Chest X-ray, PA view. Patient: 33 years old, sex M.
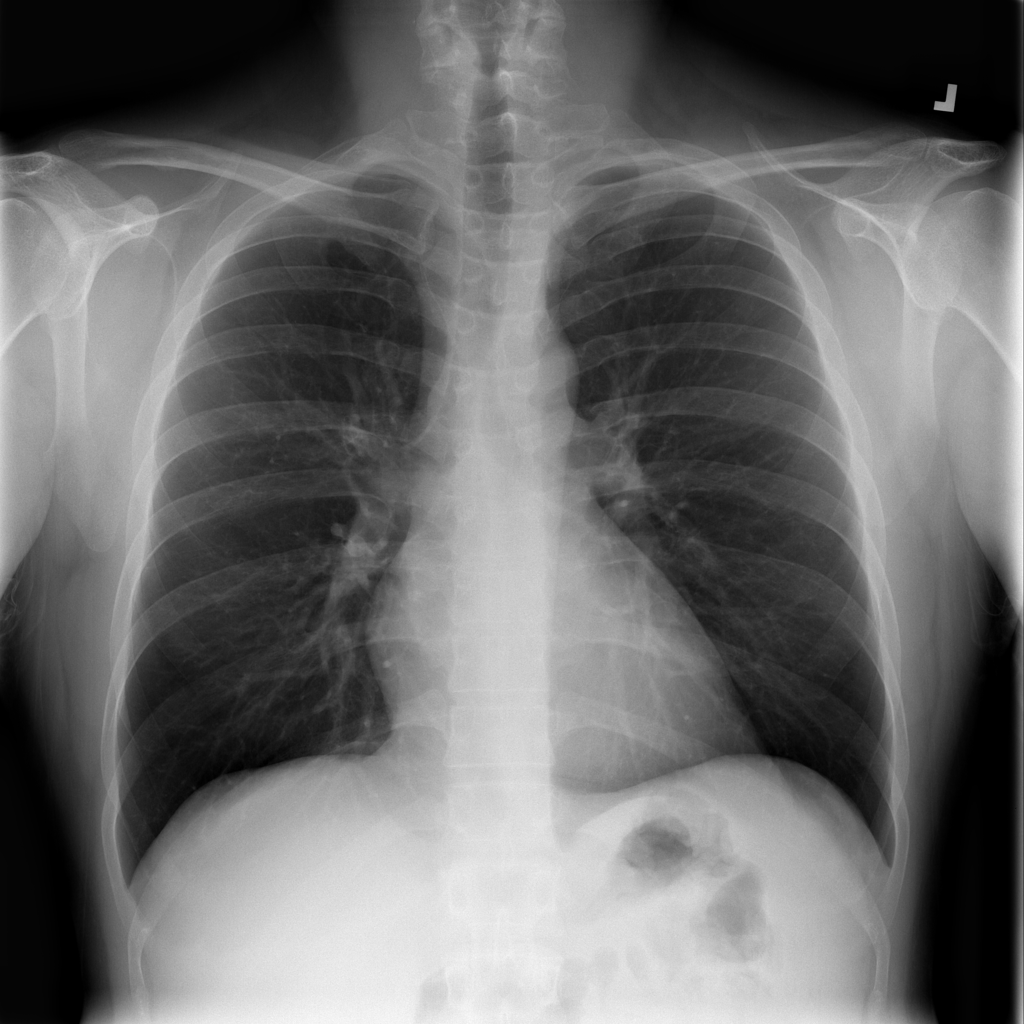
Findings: No Finding